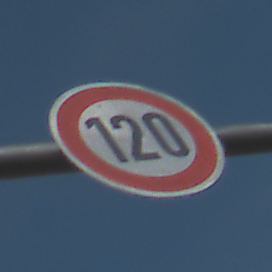
Verkehrszeichen: Geschwindigkeit120
Umgebung: Outdoor, Suburban
Tageszeit: MorningAfternoon
Wetter: Clear
Licht: Natural
Jahreszeit: NotSpecified
Kontrast: HighContrast